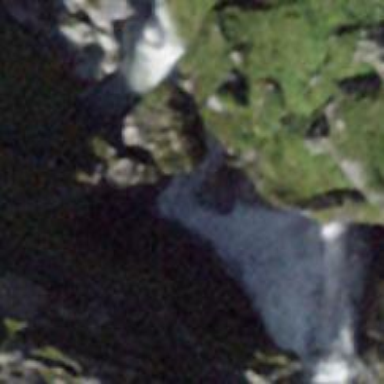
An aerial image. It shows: Beautiful waterfall in nature.